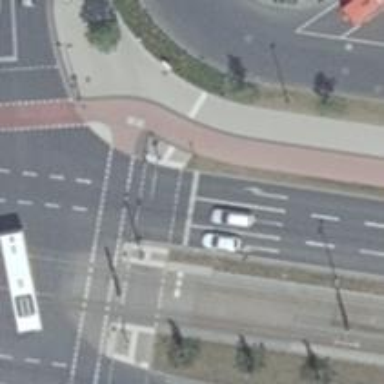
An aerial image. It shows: Road with traffic signals at crossing.